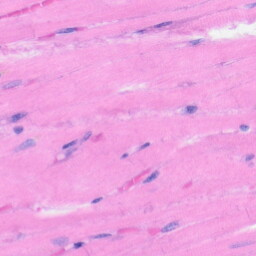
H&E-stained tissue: Heart